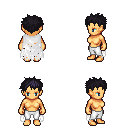
a pixel art fantasy rpg character, female body template, human, tanned skin, white tattered cape, white pants, raven bedhead hairstyle, four views (front, back, left, right), 2x2 character sprite sheet, small pixel art, hard edges, no anti-aliasing